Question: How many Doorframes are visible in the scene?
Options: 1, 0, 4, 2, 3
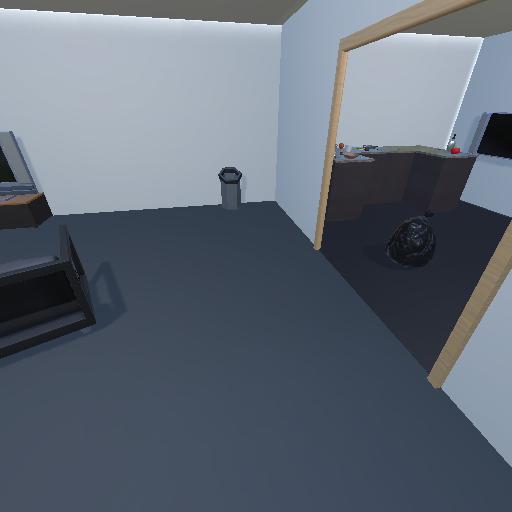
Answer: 1